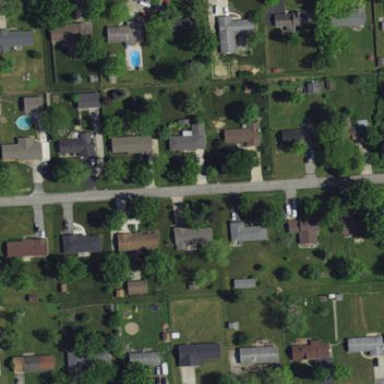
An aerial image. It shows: Residential neighbourhood.